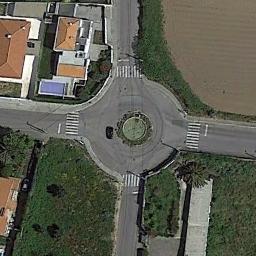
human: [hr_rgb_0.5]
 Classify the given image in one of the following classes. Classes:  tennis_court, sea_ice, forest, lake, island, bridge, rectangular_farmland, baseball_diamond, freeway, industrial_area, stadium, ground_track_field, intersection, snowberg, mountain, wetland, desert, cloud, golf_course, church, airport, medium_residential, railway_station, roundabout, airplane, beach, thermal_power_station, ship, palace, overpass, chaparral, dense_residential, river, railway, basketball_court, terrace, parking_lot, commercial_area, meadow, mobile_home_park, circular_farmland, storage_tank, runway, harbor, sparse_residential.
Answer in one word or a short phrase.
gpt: roundabout